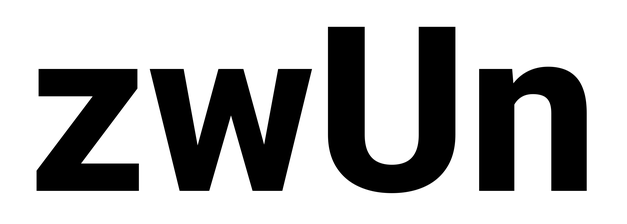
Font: Roboto_ExtraBold